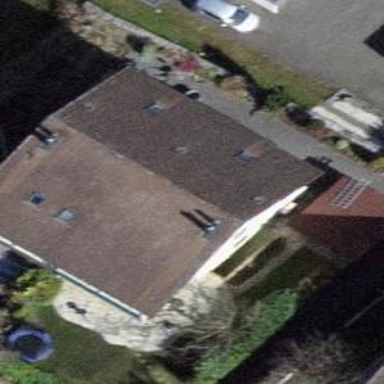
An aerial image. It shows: Terrace building.